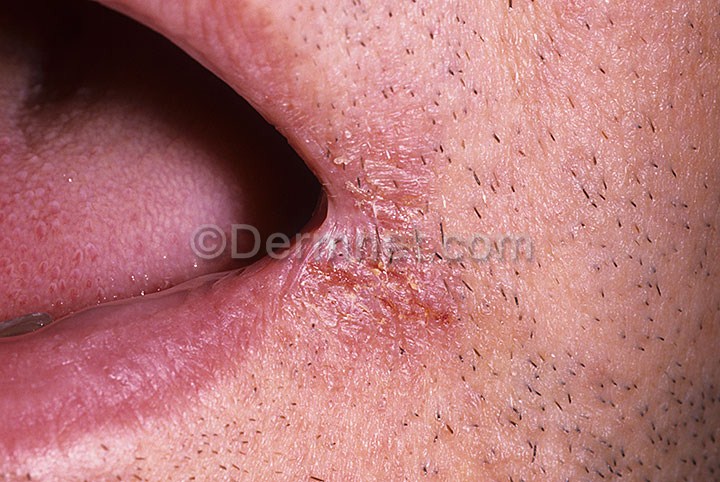
Disease: Tinea Ringworm Candidiasis and other Fungal Infections